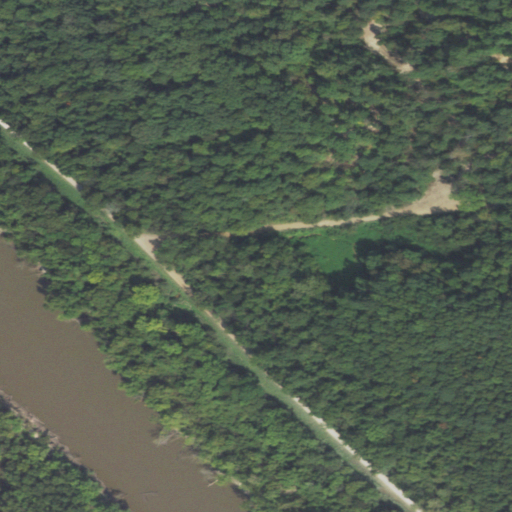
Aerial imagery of valley in Illinois named Black Powder Hollow containing deciduous forest, woody wetlands, open development, open water, low intensity development, and herbaceous wetlands